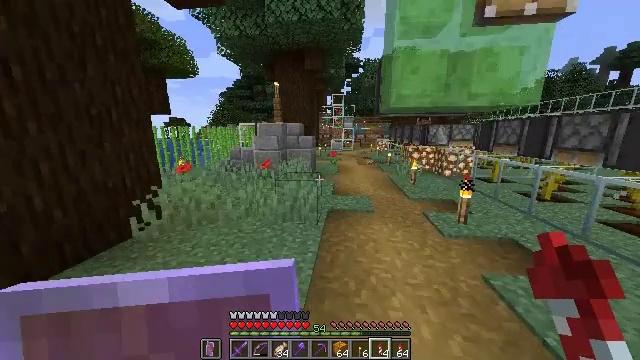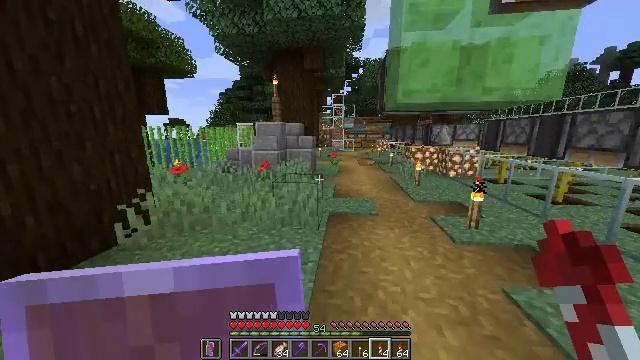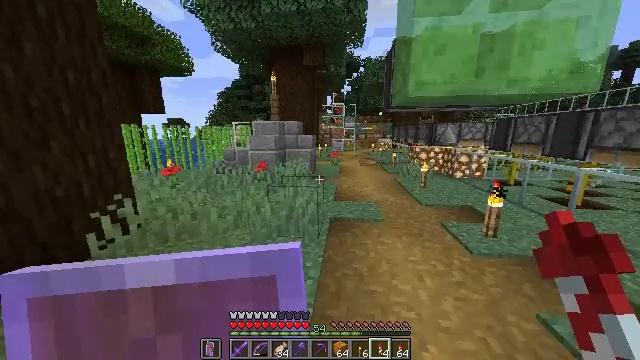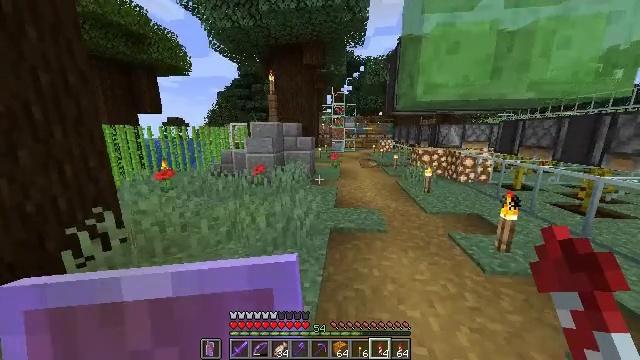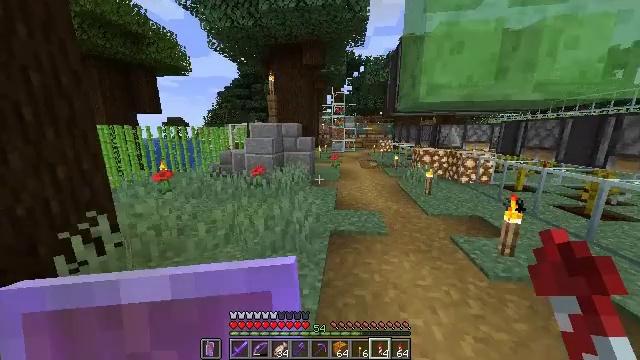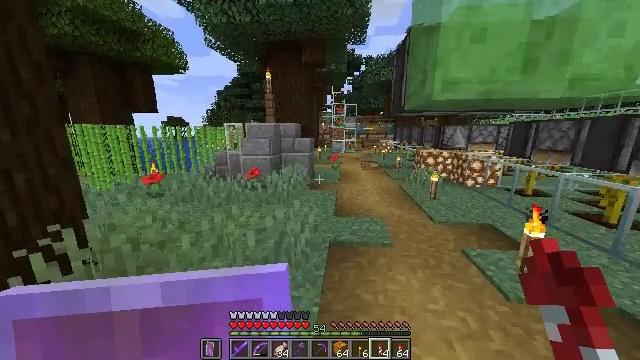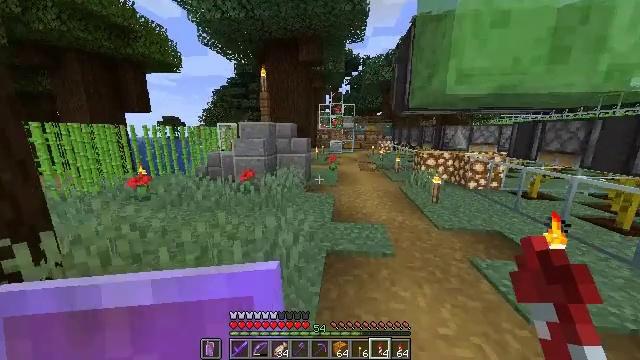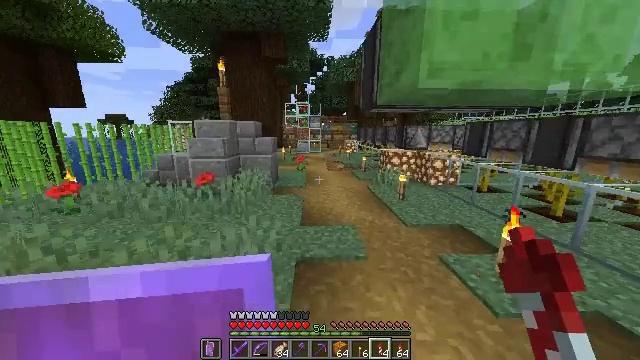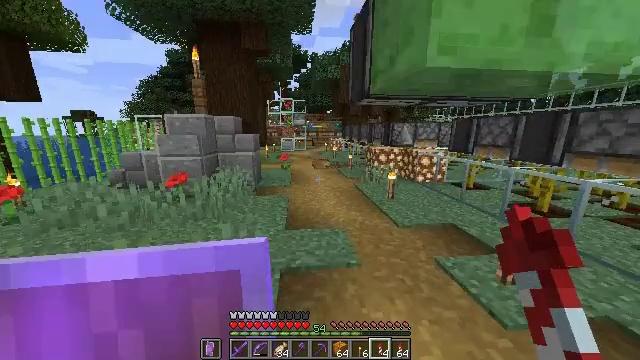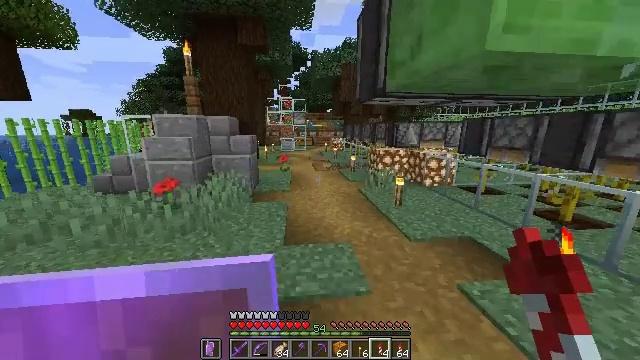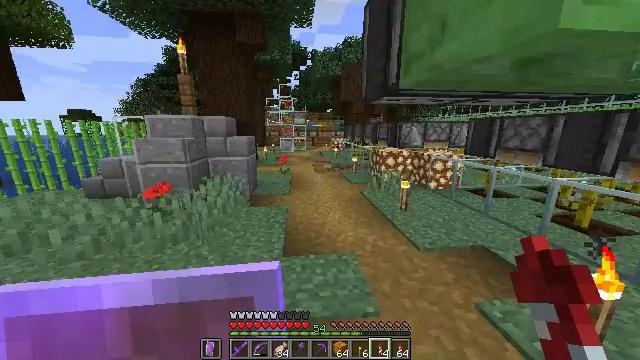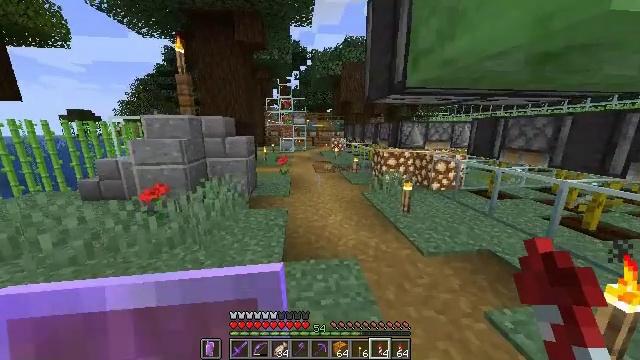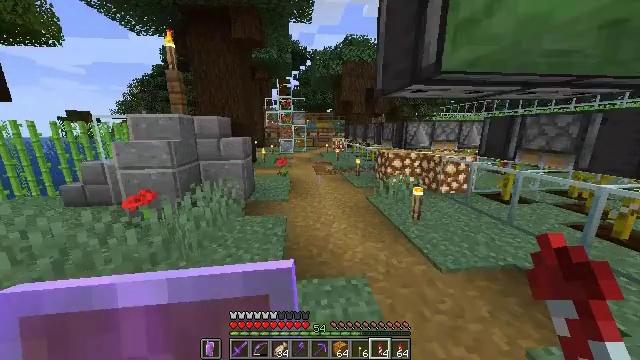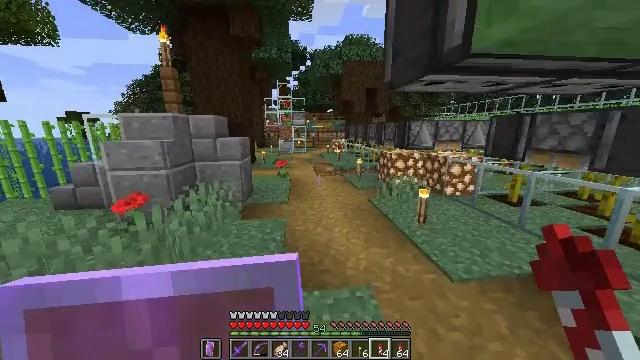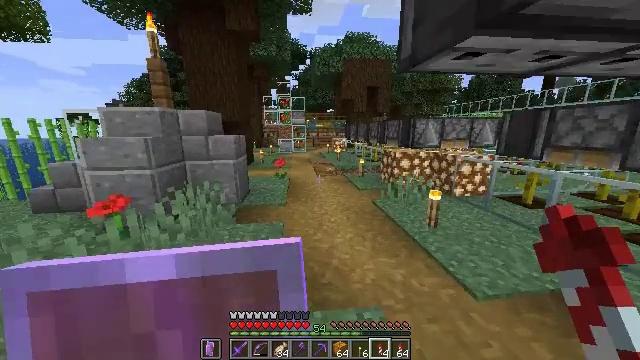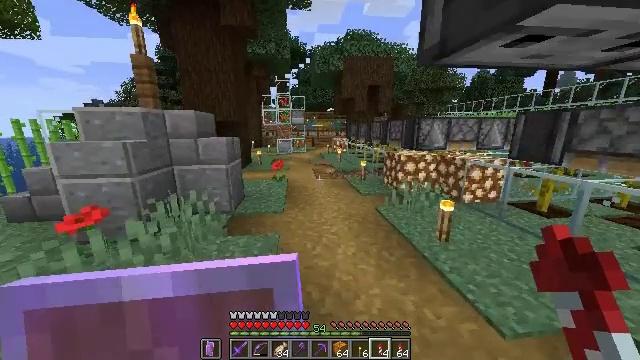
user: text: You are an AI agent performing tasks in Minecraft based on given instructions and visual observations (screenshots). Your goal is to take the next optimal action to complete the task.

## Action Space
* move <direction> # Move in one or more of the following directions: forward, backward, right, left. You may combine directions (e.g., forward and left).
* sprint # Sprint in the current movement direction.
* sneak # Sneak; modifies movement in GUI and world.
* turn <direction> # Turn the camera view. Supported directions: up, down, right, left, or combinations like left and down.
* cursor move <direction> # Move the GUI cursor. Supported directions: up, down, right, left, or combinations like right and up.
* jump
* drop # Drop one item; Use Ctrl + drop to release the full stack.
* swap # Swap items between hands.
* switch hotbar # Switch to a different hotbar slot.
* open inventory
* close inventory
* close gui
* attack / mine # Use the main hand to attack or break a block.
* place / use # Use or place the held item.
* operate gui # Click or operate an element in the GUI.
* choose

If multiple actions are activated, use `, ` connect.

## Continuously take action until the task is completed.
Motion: motion action
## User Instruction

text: Remove a tropical fish from the inventory.
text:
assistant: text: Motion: move forward, sprint
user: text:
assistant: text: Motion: move forward, sprint
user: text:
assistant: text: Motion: move forward, sprint
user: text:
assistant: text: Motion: move forward, sprint
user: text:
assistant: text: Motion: move forward, sprint
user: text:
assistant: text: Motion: move forward, sprint
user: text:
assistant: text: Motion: move forward, sprint, turn right
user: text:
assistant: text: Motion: move forward, sprint, turn right
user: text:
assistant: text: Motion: move forward, sprint
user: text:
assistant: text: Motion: move forward, sprint
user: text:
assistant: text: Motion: move forward, sprint
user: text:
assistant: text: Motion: move forward, sprint
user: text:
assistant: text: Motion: move forward, sprint
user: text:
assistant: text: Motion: move forward, sprint
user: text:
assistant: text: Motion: move forward, sprint
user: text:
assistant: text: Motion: move forward, sprint
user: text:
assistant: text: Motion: move forward, sprint
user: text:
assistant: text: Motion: move forward, sprint
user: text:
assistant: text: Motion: move forward, sprint
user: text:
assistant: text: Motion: move forward, sprint
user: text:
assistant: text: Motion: move forward, sprint
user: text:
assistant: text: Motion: move forward, sprint
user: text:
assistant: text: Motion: move forward, sprint
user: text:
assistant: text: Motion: move forward, sprint
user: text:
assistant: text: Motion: move forward, sprint
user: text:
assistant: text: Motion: move forward, sprint
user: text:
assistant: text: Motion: move forward, sprint
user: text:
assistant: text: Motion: move forward, sprint
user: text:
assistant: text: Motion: move forward, sprint
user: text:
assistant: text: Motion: move forward, sprint, turn down